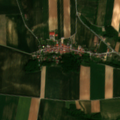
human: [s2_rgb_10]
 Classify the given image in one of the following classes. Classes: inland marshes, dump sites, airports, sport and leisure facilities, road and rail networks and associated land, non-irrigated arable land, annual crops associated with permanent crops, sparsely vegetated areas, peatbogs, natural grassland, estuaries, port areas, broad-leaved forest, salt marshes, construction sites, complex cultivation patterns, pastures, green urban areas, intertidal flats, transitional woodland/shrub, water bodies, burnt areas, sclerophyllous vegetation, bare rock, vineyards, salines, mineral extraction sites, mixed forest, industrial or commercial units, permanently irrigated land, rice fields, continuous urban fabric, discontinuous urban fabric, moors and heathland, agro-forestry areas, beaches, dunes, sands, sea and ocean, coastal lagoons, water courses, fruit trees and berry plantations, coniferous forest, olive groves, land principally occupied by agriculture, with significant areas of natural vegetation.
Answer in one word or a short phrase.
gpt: non-irrigated arable land, complex cultivation patterns, broad-leaved forest, mixed forest